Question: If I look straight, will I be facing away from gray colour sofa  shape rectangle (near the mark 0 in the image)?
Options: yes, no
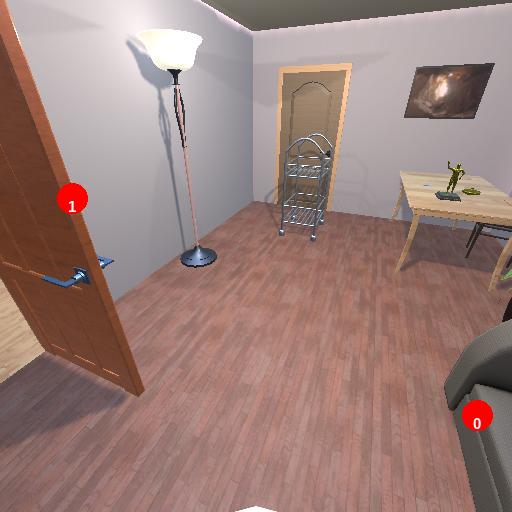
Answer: yes